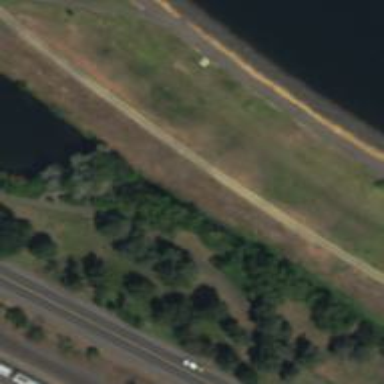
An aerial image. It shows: Cycleway.